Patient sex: F
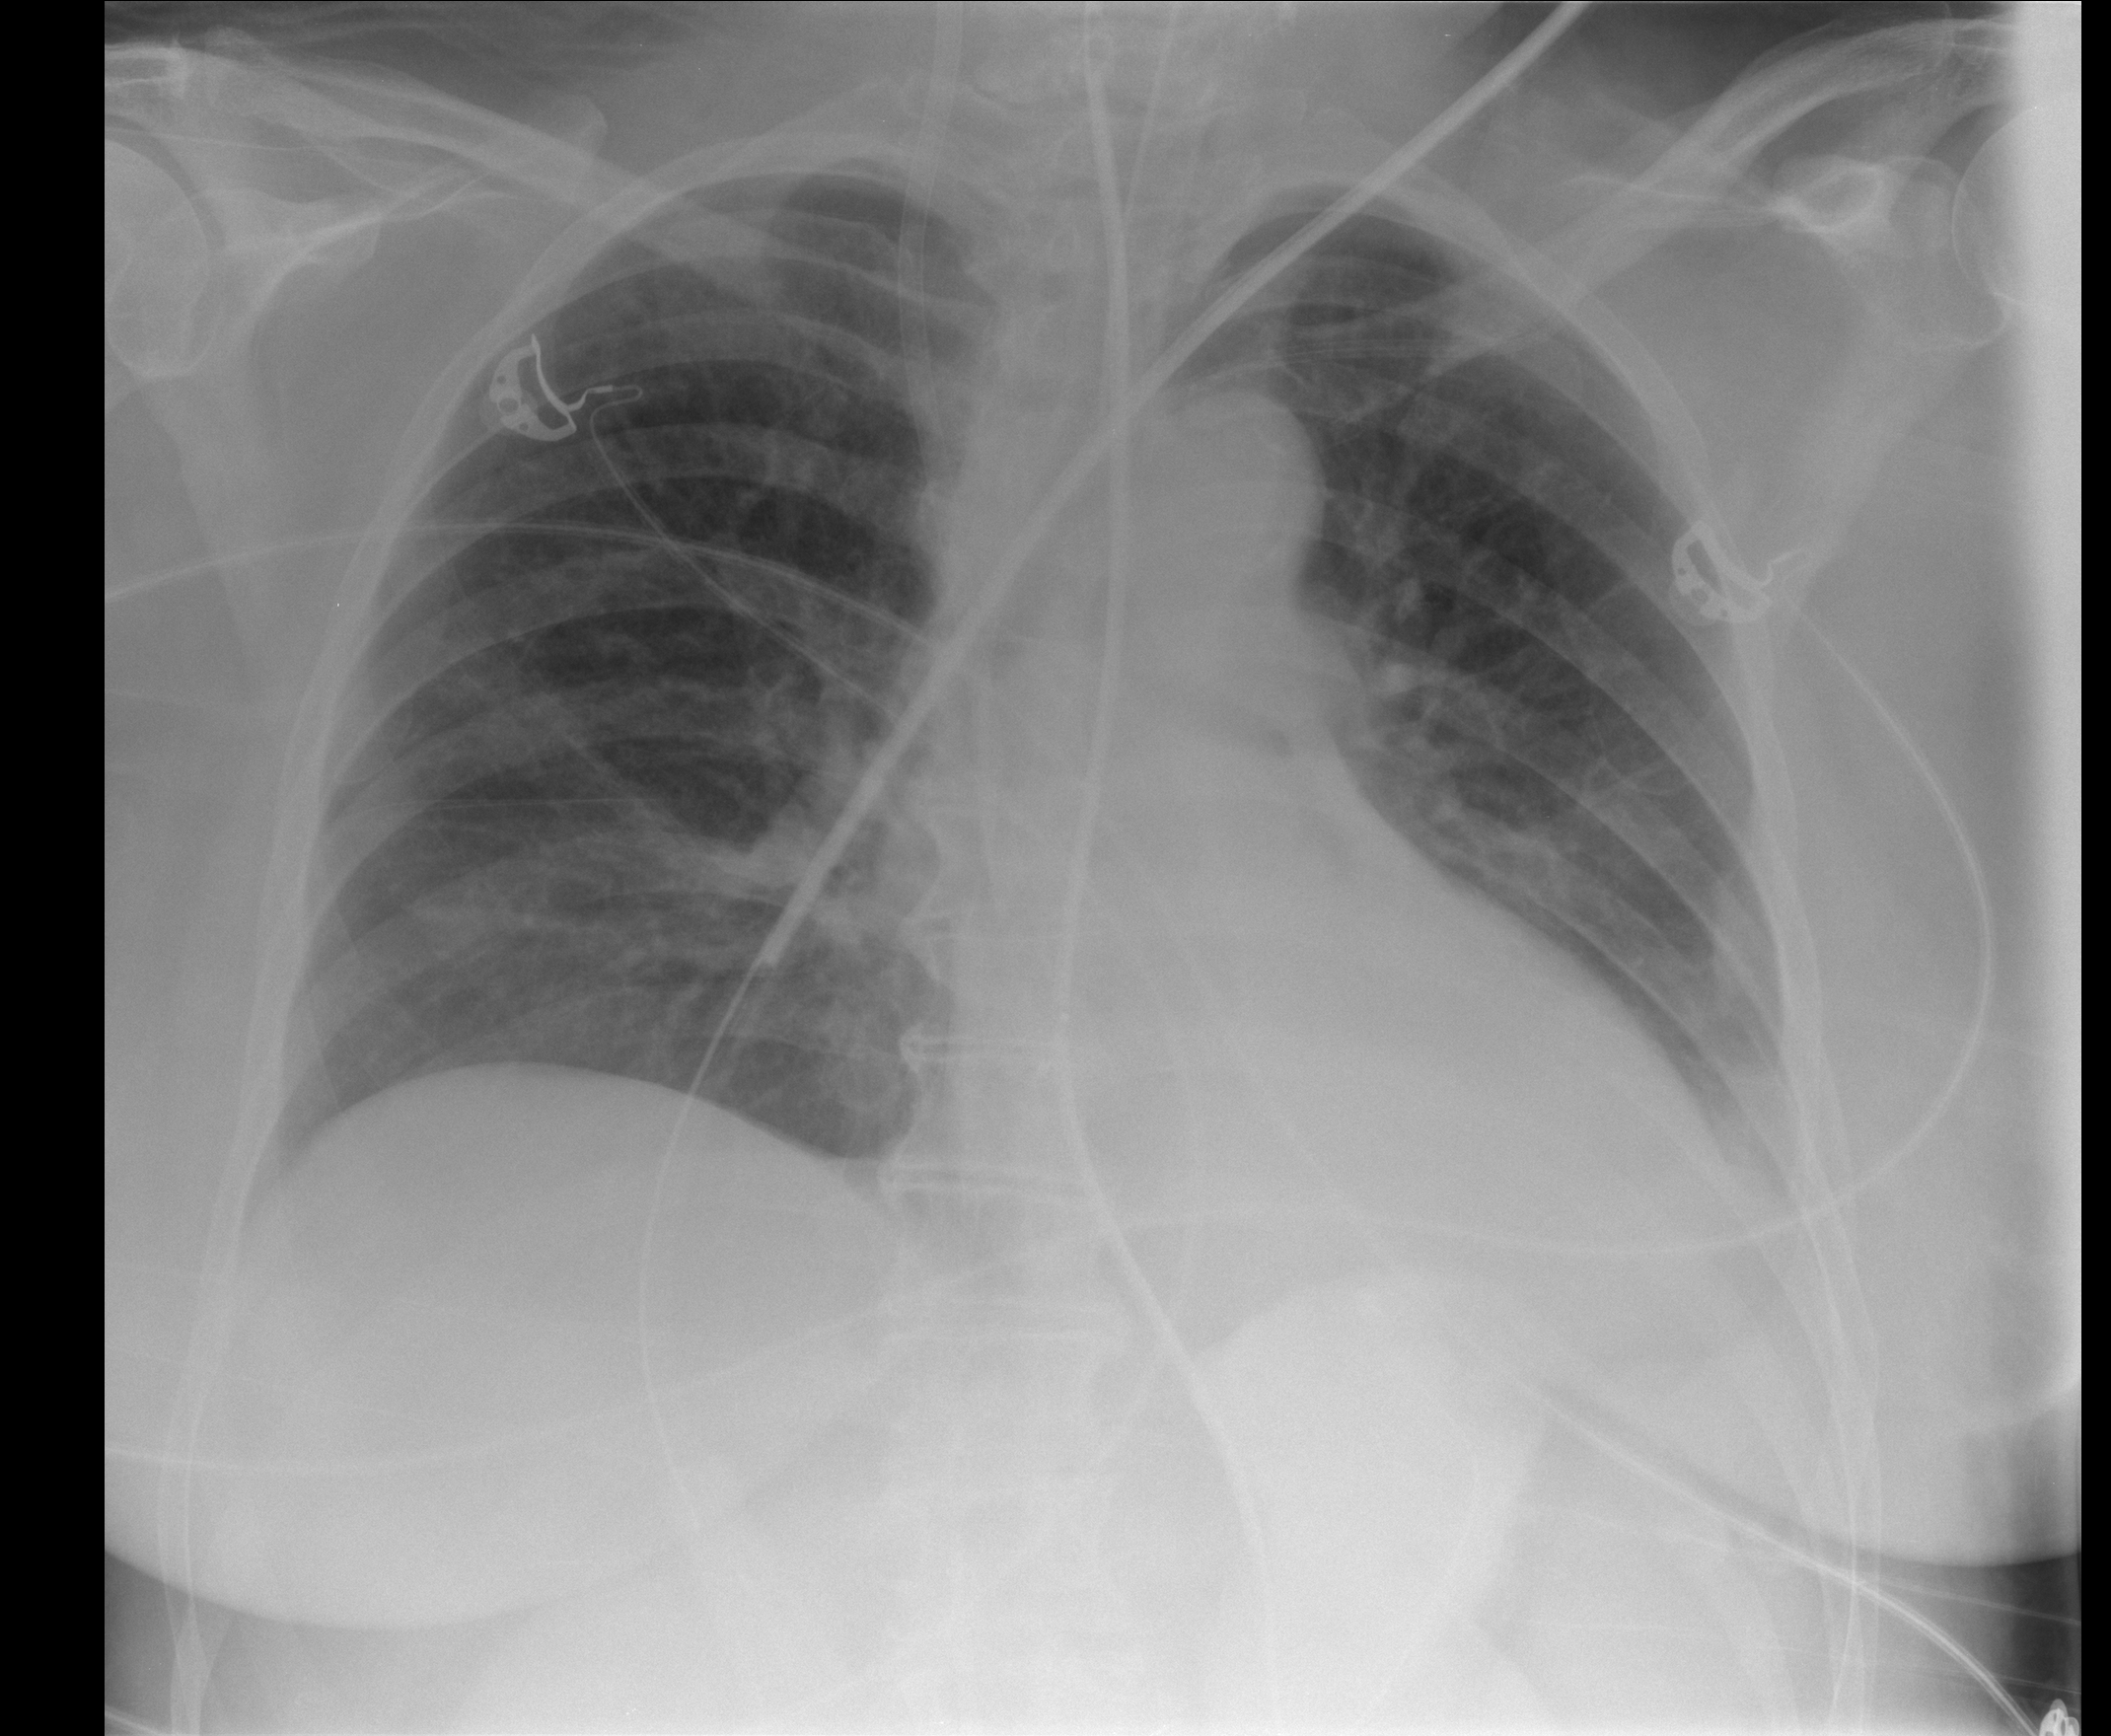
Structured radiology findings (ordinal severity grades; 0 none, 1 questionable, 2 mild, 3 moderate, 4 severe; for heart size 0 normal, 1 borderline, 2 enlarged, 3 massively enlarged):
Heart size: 0
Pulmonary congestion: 0
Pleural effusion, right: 0
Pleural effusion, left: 2
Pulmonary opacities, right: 1
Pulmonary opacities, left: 0
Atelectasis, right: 2
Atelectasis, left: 2